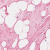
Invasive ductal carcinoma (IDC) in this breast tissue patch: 0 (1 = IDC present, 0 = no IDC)